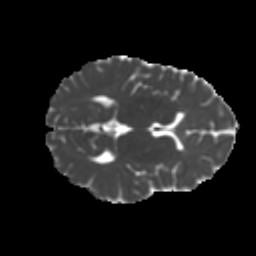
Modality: MD
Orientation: axial
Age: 23
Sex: female
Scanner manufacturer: ge
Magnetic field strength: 3 T
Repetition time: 7.8 s
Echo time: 0.0606 s